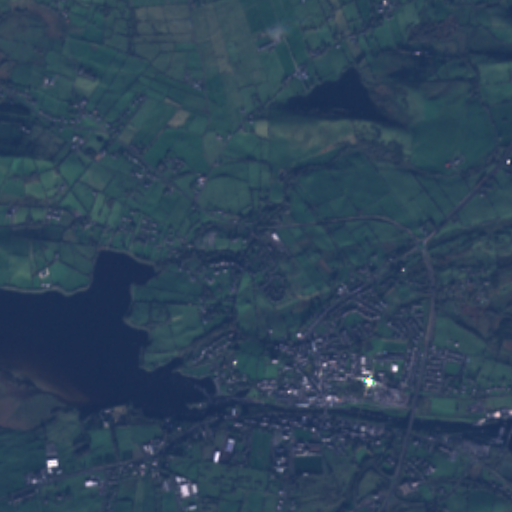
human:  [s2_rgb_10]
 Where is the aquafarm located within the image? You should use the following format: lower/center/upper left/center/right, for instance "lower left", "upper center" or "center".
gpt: The aquafarm is located in the lower right of the image.
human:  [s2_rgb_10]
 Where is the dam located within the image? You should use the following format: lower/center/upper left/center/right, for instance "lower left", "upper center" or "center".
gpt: The dam is located in the lower right of the image.
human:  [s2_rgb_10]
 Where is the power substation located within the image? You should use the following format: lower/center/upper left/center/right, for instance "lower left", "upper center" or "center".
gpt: The power substation is located in the lower right of the image.
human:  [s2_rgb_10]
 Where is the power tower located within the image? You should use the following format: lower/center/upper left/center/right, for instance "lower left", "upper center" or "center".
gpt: The power tower is located in the lower right of the image.
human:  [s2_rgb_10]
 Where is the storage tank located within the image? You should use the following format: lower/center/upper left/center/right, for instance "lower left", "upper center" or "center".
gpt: The storage tank is located in the lower right of the image.
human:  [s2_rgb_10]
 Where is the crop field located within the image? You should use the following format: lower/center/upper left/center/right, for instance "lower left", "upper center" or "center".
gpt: There is no crop field in the image.